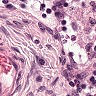
Metastatic tissue present: no